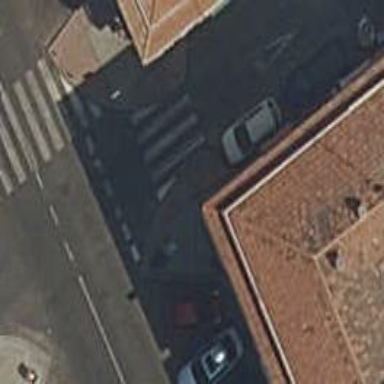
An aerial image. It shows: Uncontrolled zebra crossing on the road.